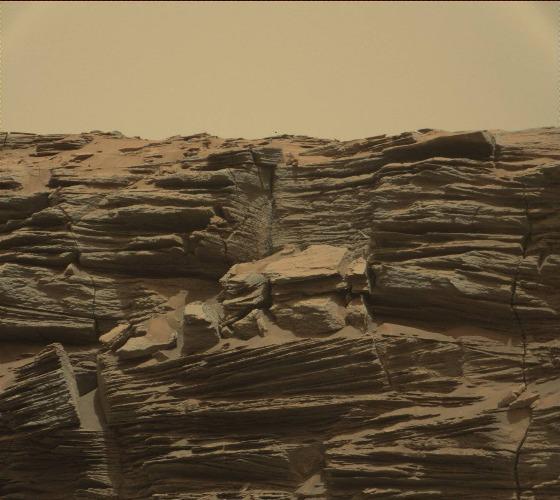
Terrain classes present: Bedrock, Shadow, Sky / Distant Mountains